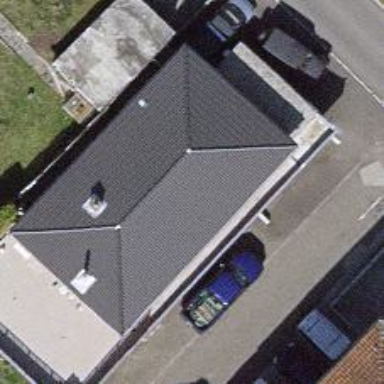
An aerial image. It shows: Car shop.